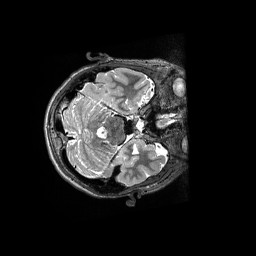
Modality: T2w
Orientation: axial
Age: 12
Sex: male
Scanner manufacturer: siemens
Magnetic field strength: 3 T
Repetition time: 3.2 s
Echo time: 0.564 s